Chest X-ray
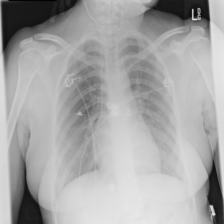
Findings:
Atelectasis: negative
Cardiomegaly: negative
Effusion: negative
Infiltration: negative
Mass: negative
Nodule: negative
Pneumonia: negative
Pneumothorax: negative
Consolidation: negative
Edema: negative
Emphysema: negative
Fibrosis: negative
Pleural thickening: negative
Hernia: negative